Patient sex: M
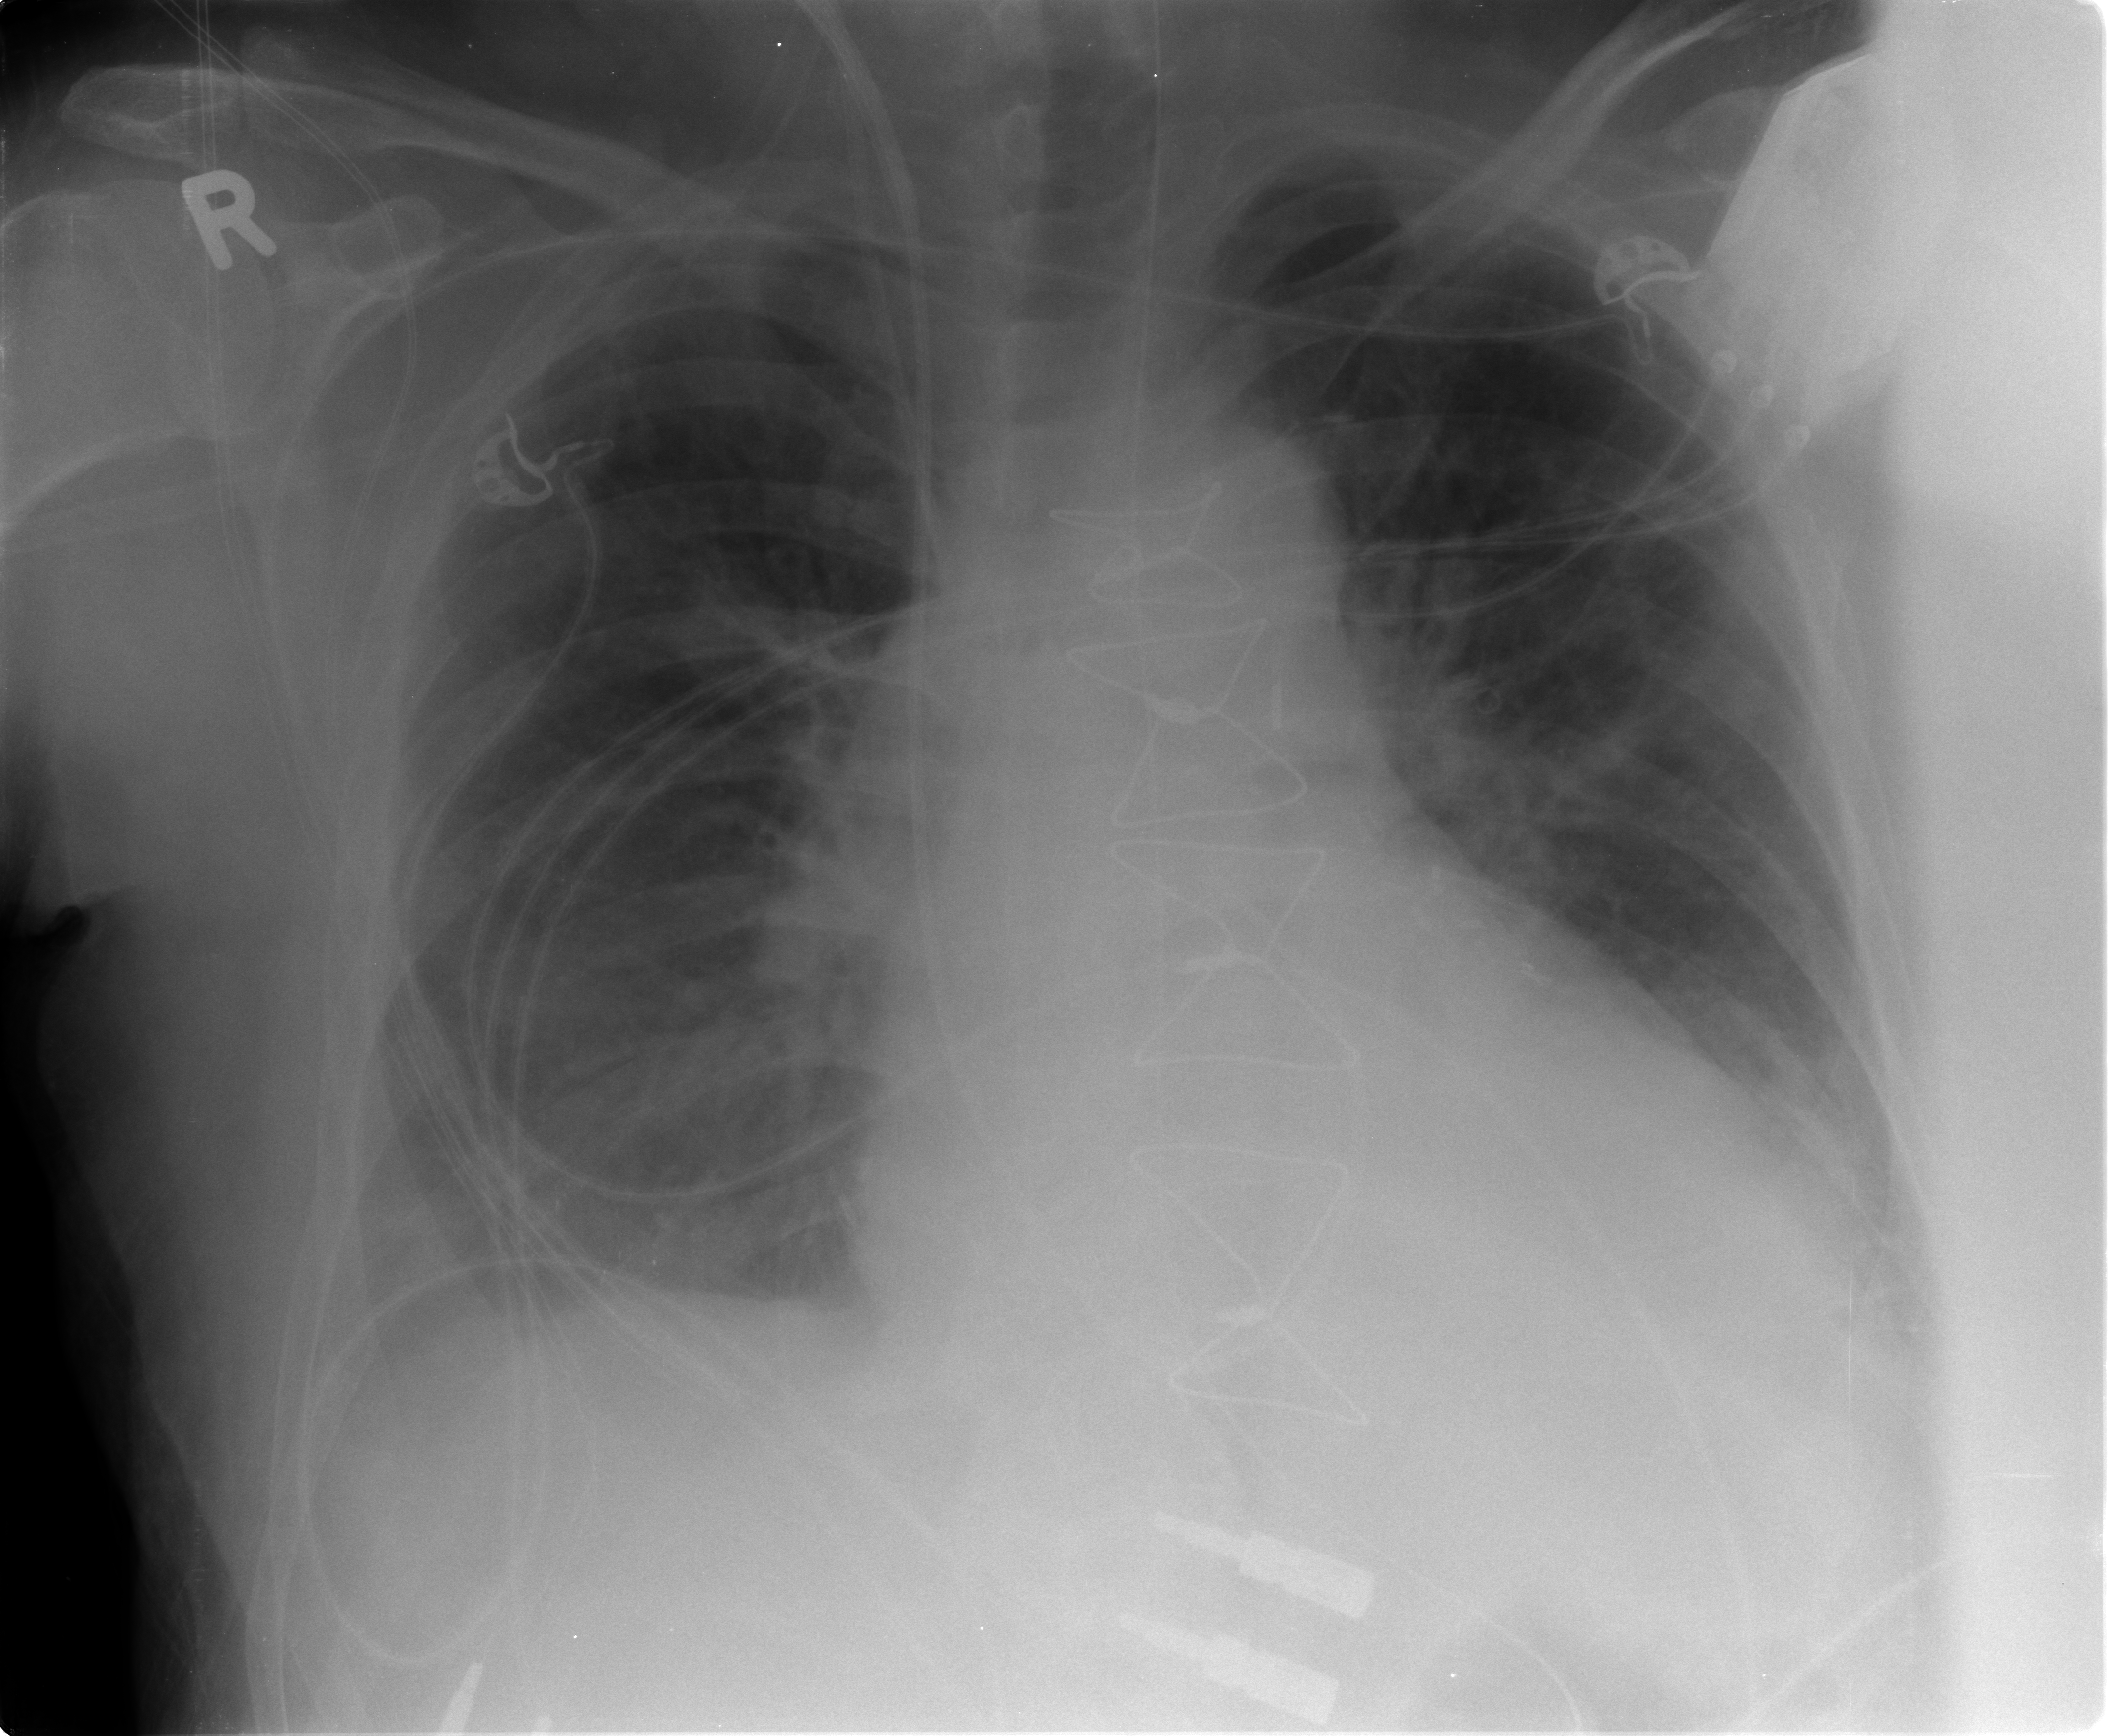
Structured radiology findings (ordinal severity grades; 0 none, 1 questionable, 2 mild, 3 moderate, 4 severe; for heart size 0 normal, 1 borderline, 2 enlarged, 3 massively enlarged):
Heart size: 0
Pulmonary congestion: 0
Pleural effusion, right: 2
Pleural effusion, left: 2
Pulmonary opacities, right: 1
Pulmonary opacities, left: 0
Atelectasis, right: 2
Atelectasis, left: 2